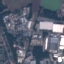
Label: Industrial